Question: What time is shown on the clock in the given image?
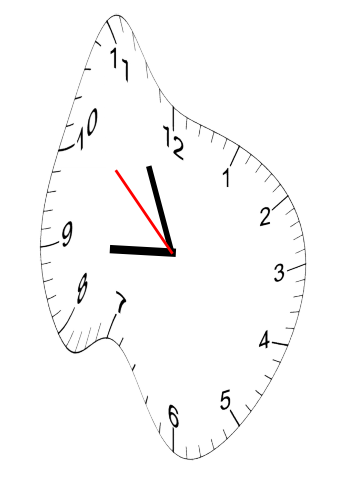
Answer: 08:55:52